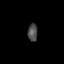
Tissue: lung
Cell type: Pericytes
Senescence score: 0.6141
Nuclear area (px): 169
Mean DAPI intensity: 76.13